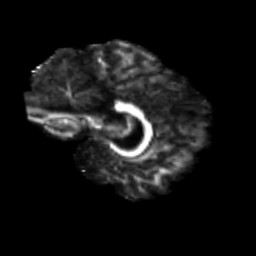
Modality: FA
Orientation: sagittal
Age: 26
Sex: female
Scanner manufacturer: siemens
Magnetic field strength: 3 T
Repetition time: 3.5 s
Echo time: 0.125 s